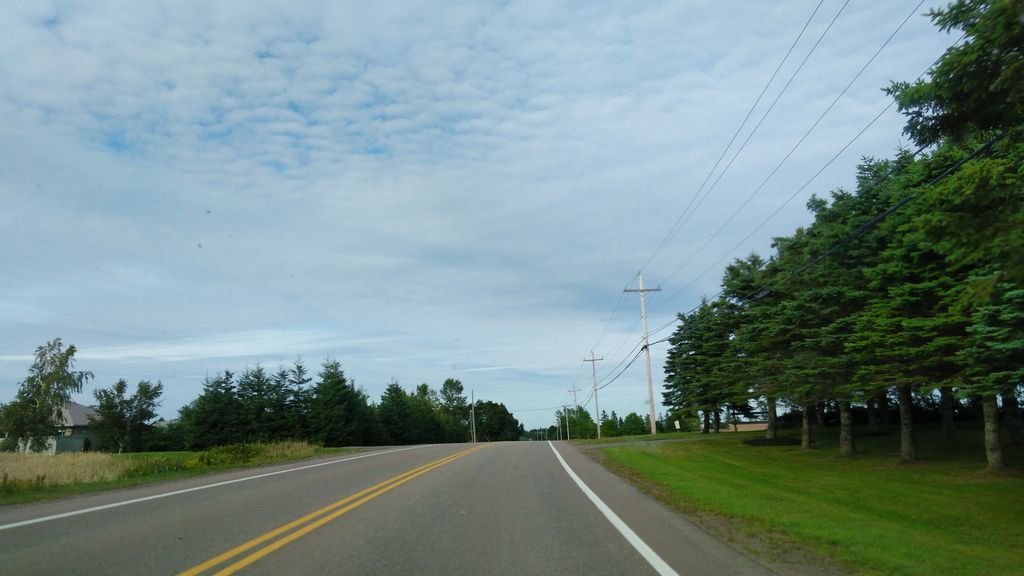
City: charlottetown